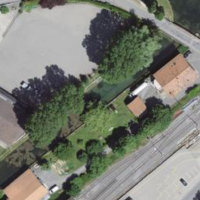
EUNIS habitat code: 54
Species observed at this site:
Prunus padus